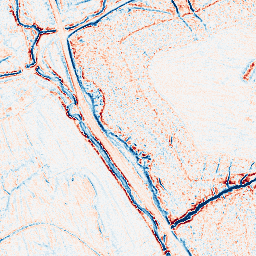
Category: edge_preserving
Decomposition family: anisotropic_diffusion
Decomposition parameters: iterations: 10
kappa: 100
gamma: 0.1
Upsampling method: bicubic_3x
Upsampling parameters: scale: 3
Upsampling scale: 3